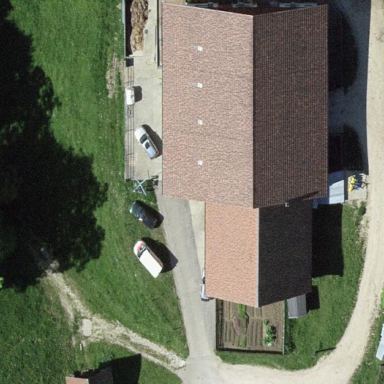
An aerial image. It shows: Farmyard area.